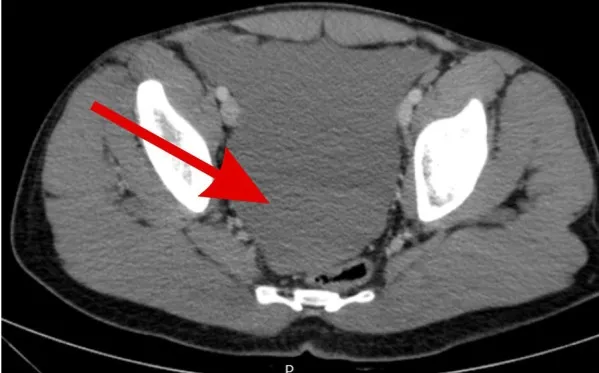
Pelvic CT scan showing free fluid in the pelvic area of fluid density indicating hemoperitoneum (red arrow).
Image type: radiology (ct)